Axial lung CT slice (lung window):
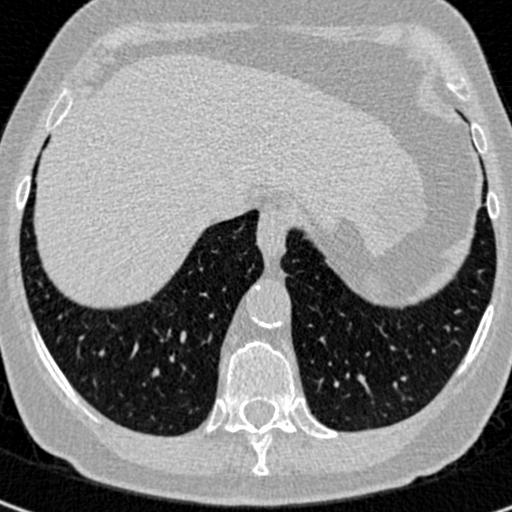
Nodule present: no